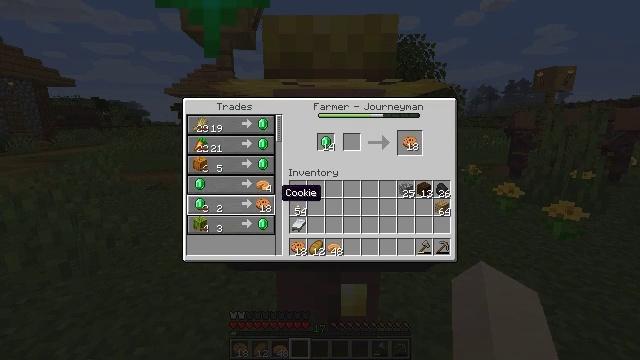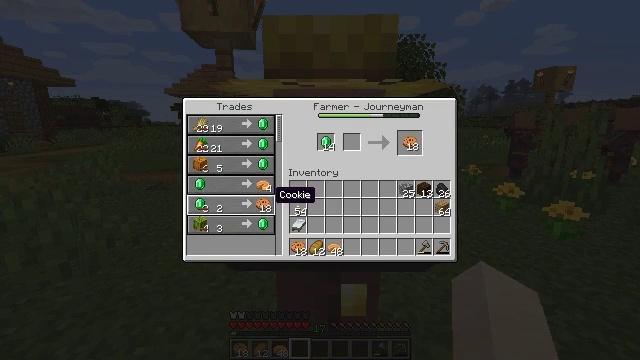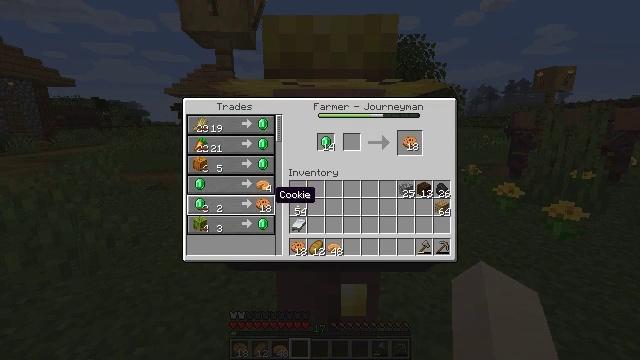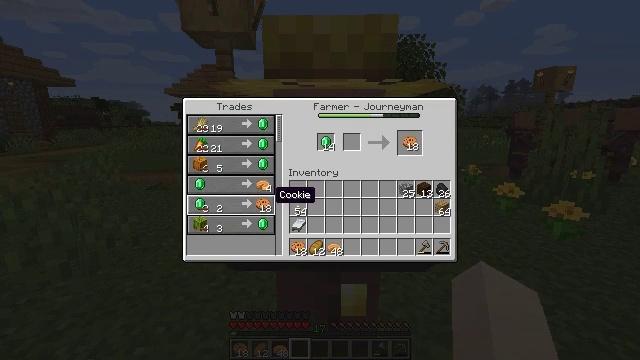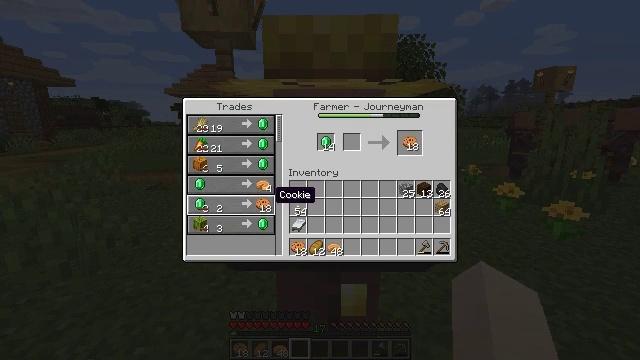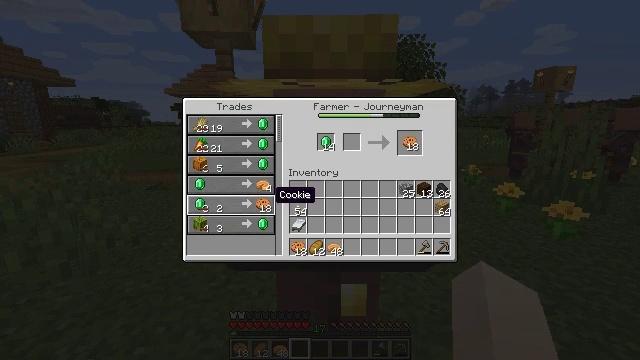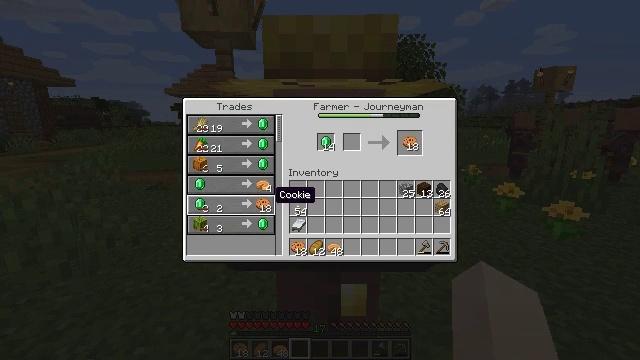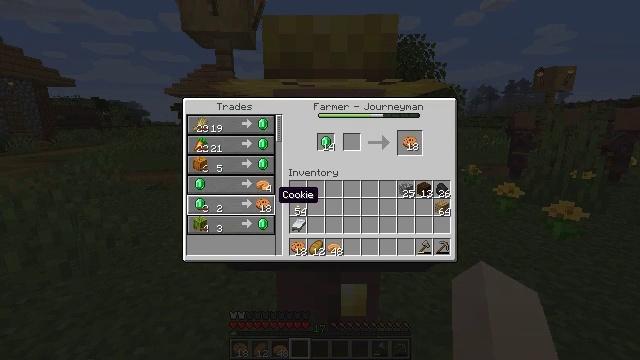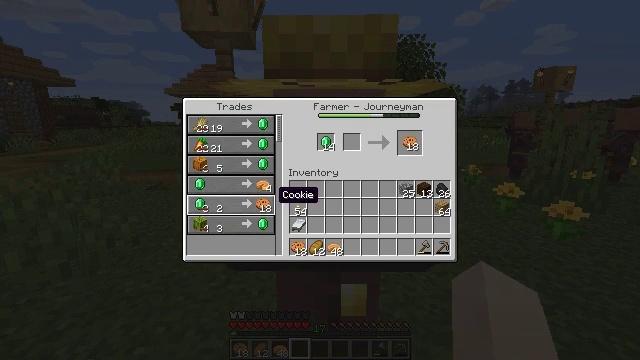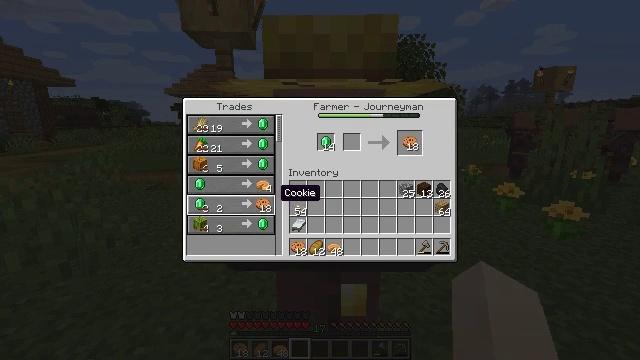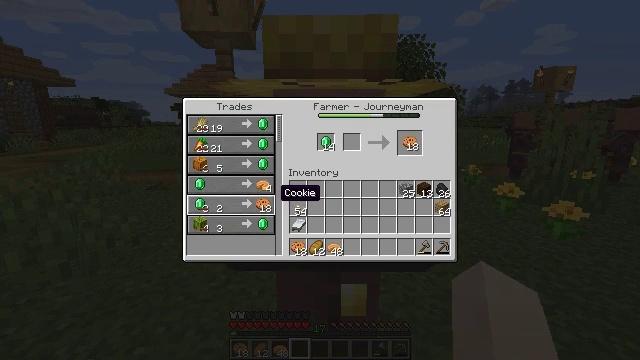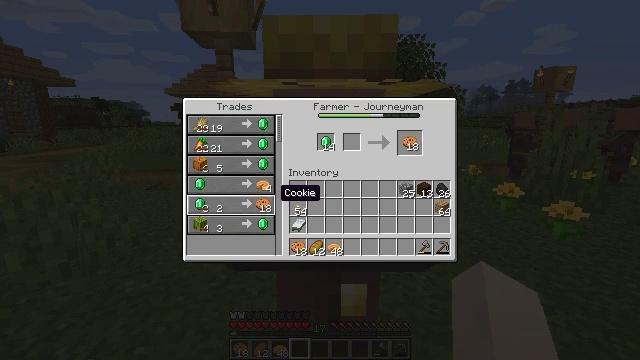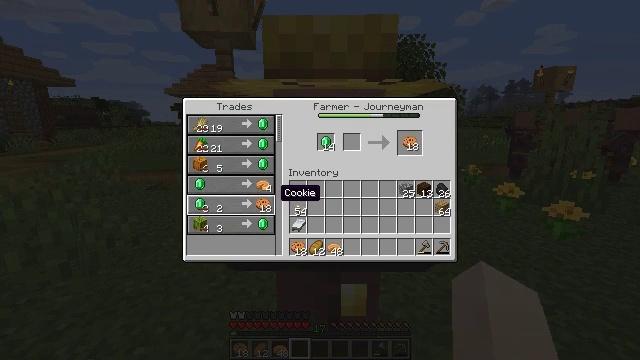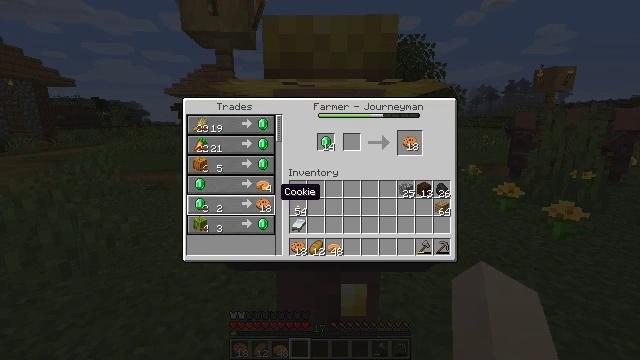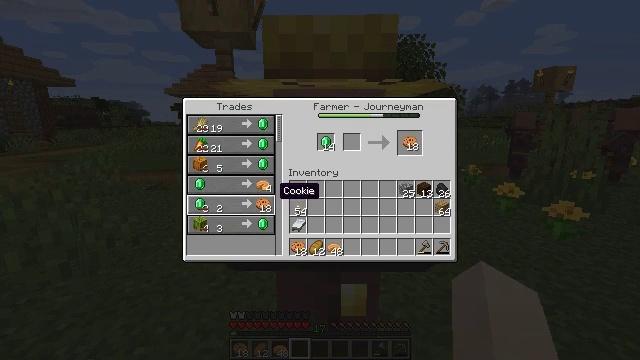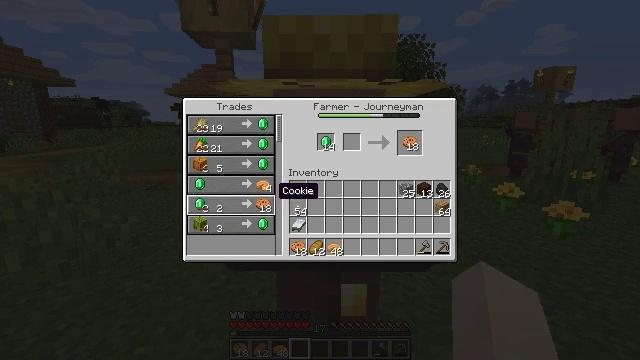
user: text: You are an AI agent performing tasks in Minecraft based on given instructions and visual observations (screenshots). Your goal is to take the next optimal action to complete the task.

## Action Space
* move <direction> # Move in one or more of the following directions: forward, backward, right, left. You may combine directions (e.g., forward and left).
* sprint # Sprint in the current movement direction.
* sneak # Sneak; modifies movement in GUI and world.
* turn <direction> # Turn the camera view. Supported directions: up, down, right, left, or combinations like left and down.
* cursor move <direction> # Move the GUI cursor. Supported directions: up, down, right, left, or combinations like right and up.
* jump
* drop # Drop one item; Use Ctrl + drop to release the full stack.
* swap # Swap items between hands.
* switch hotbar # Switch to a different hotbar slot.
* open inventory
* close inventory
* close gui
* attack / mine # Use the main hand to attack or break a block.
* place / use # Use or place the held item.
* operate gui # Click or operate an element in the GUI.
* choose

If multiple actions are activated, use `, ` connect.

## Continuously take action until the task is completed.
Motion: motion action
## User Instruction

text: Create a cookie using the crafting setup.
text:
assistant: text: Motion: no_op
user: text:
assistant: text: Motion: no_op
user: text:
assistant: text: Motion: no_op
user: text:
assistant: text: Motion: no_op
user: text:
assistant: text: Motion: no_op
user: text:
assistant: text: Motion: no_op
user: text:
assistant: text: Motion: no_op
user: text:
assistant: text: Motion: no_op
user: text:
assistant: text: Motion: no_op
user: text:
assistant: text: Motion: no_op
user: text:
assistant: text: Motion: no_op
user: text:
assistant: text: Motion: no_op
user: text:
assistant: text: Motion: no_op
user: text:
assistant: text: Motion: no_op
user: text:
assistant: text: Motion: no_op
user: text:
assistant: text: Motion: no_op
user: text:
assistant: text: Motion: no_op
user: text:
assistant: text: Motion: no_op
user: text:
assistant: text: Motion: no_op
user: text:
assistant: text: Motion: no_op
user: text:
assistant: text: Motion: no_op
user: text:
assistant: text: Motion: no_op
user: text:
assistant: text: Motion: no_op
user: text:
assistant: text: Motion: no_op
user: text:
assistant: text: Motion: no_op
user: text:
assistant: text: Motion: no_op
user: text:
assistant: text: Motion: no_op
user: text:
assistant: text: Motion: no_op
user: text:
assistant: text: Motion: cursor move right and up
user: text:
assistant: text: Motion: cursor move right and up